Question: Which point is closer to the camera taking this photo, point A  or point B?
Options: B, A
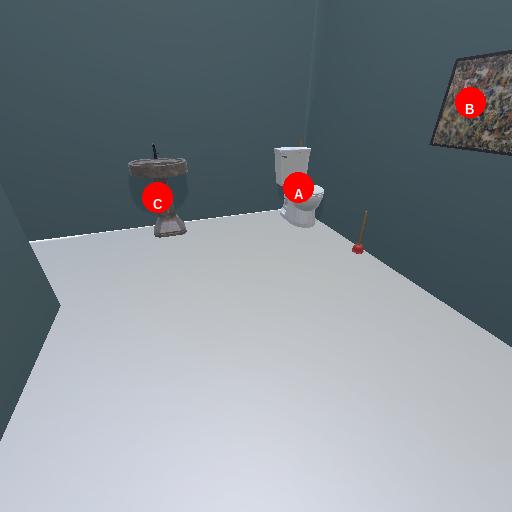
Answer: B